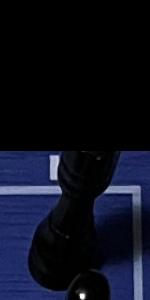
Label: Rook_Black